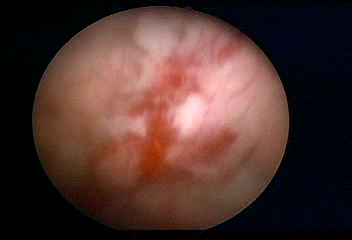
Modality: WLC
Class: Malignant
Subclass: LowGradePapillary
Lesion: L1
Stage: Ta
Morphology: Papillary
Bladder cancer association: Yes
Annotated structures: Tumor